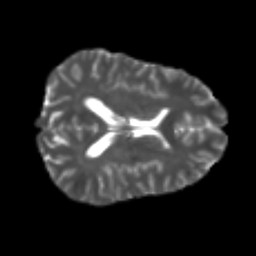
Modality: T2w
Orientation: axial
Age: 26
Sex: male
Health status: healthy
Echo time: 0.074 s